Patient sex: F
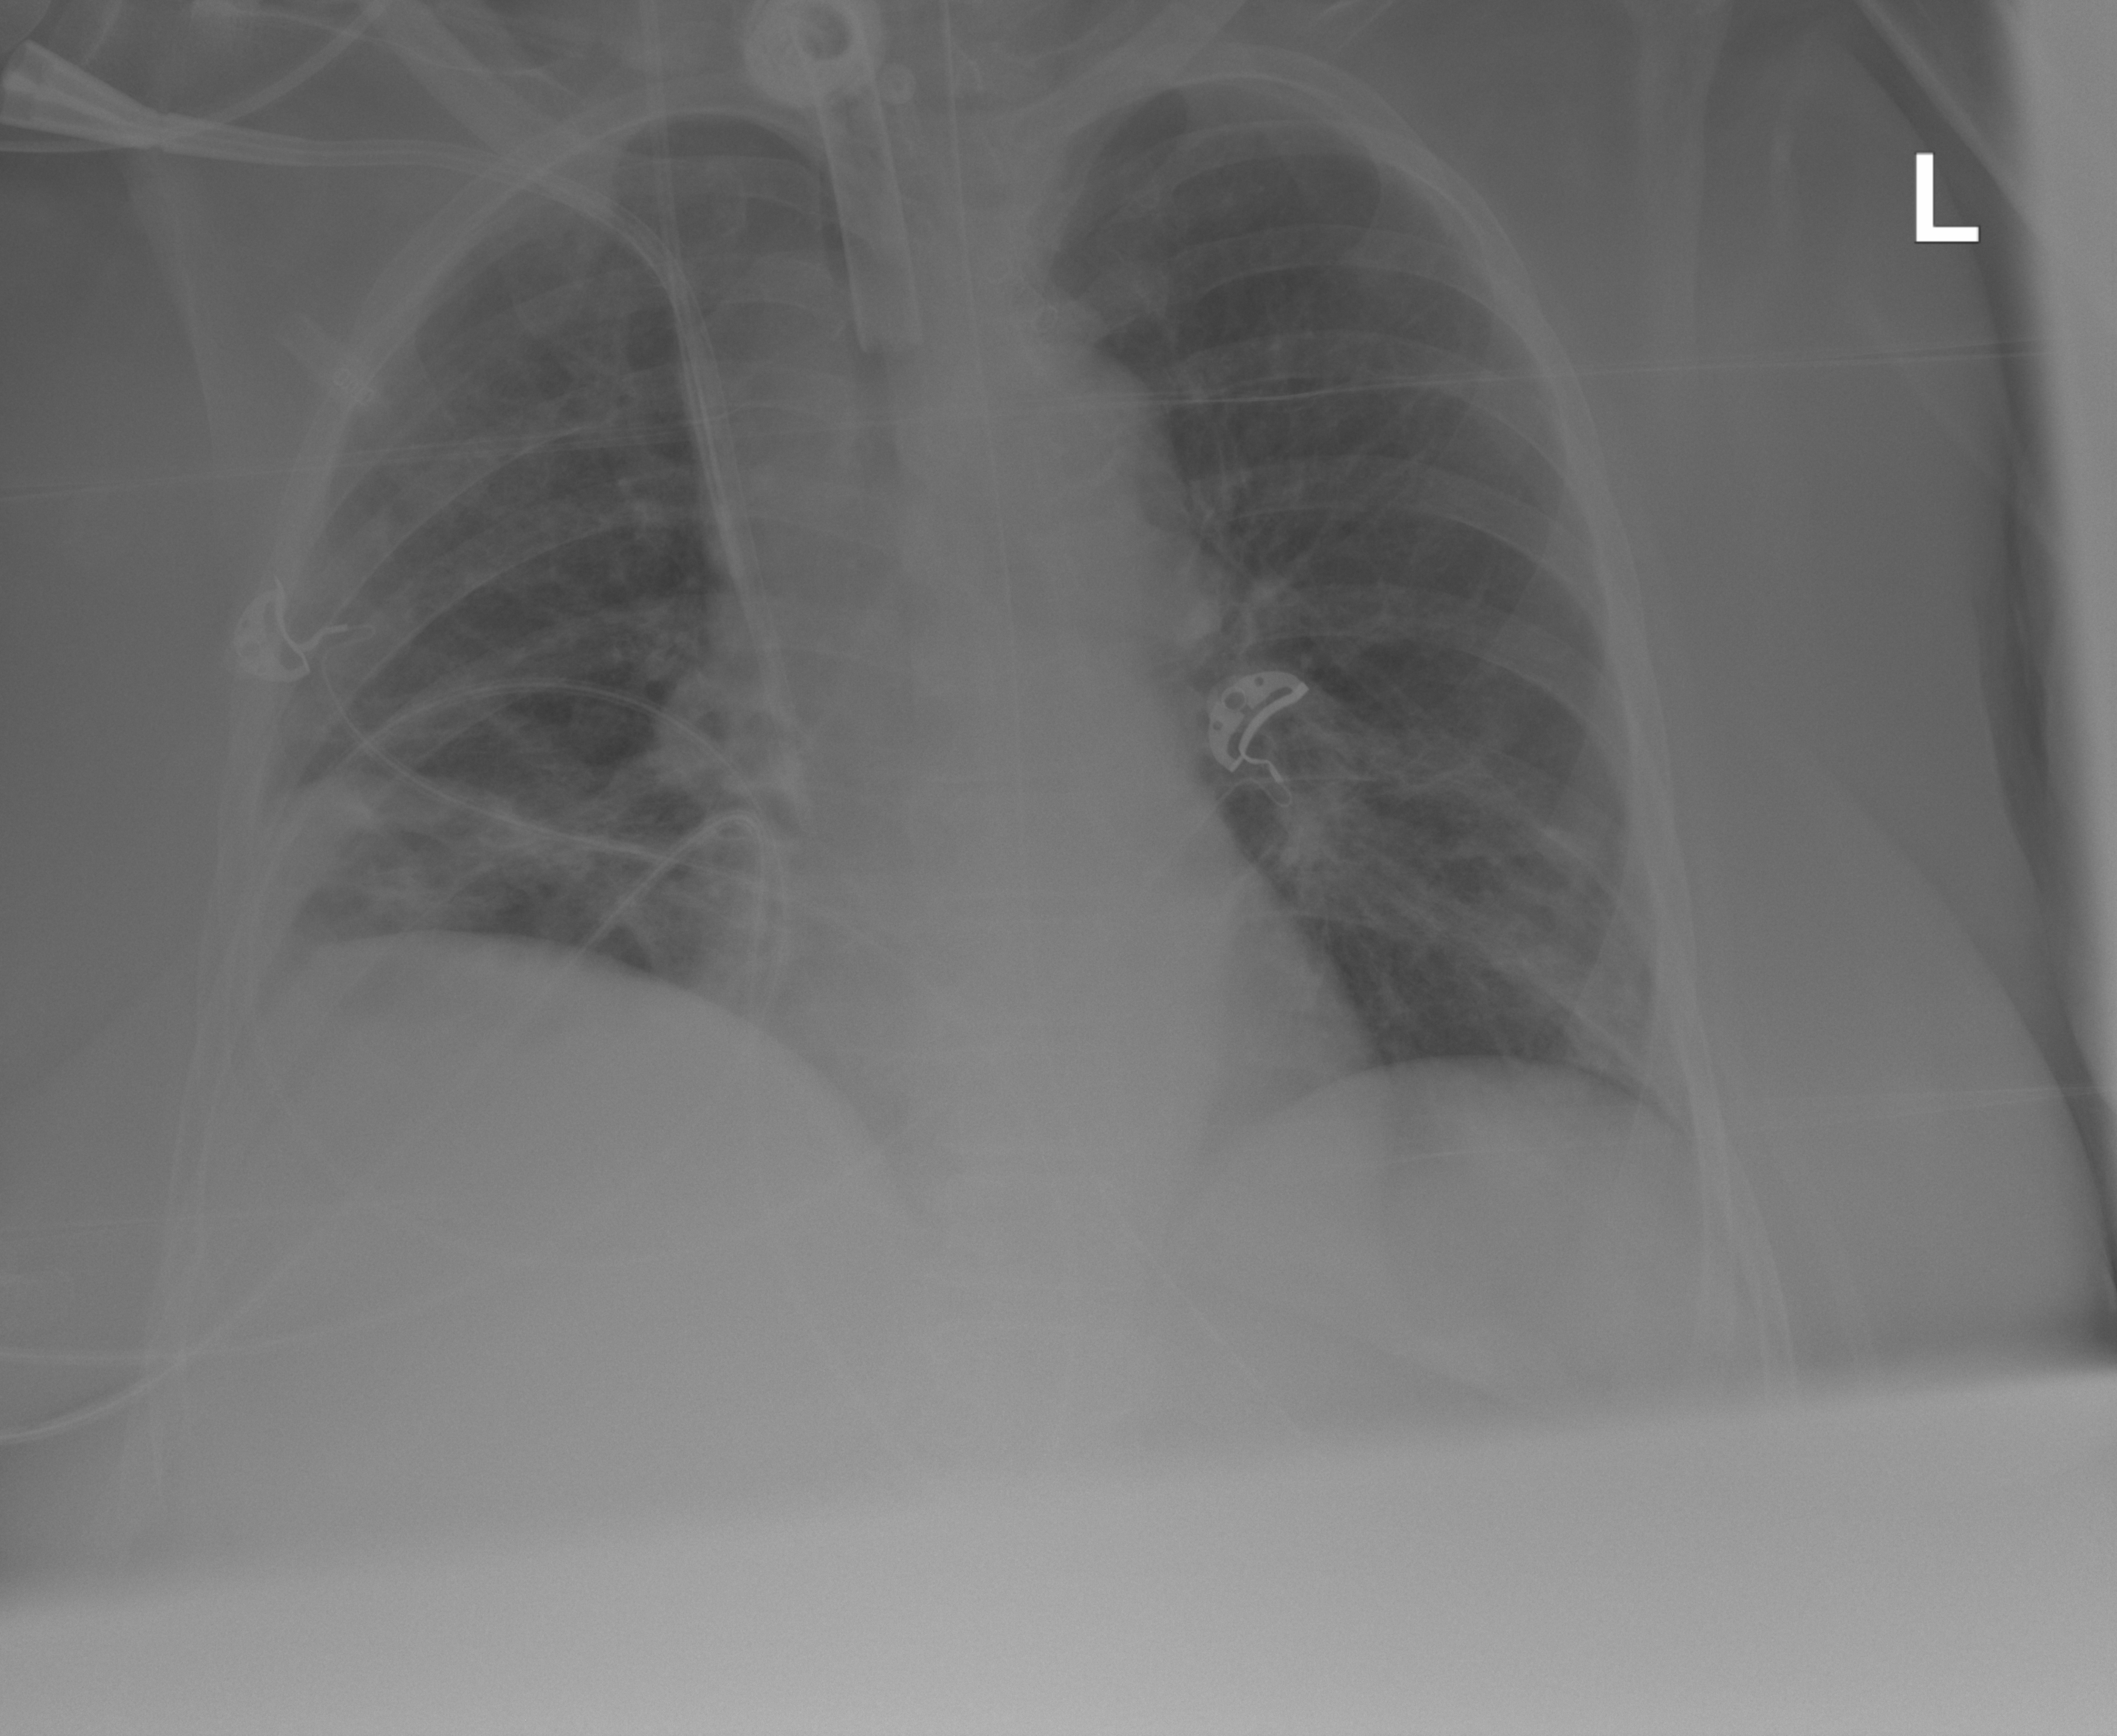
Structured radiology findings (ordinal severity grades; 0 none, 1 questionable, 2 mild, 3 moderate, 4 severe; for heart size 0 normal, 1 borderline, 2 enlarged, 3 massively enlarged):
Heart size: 0
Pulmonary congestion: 0
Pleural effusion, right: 0
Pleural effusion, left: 0
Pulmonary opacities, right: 0
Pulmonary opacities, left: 0
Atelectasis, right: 2
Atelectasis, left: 2